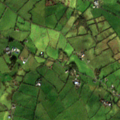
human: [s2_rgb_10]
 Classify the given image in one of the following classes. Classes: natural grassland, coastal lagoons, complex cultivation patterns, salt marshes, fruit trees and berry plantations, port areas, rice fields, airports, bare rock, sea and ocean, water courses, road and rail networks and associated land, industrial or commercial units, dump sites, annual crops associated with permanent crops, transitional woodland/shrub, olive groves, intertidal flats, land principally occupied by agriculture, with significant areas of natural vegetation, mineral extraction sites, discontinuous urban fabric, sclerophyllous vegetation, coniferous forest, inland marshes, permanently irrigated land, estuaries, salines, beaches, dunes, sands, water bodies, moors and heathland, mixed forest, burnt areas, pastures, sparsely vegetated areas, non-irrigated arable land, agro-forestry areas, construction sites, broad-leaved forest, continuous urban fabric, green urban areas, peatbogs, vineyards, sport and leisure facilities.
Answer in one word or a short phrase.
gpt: pastures